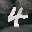
Label: 4